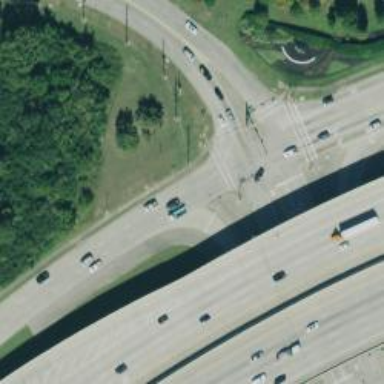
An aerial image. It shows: Frontage road that is classified as secondary link.